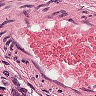
Metastatic tissue present: no